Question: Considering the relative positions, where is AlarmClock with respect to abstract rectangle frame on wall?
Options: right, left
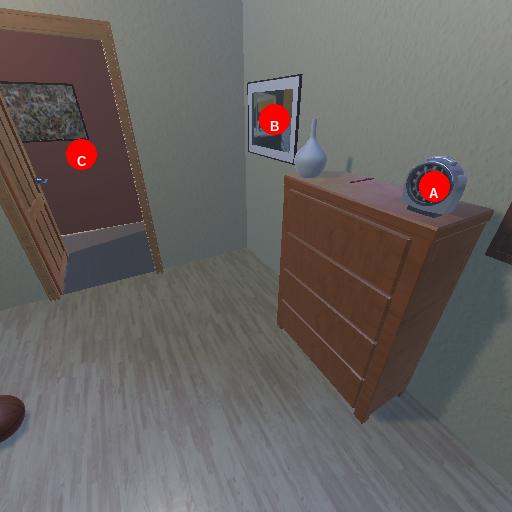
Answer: right